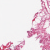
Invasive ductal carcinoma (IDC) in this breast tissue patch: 0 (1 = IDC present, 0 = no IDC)